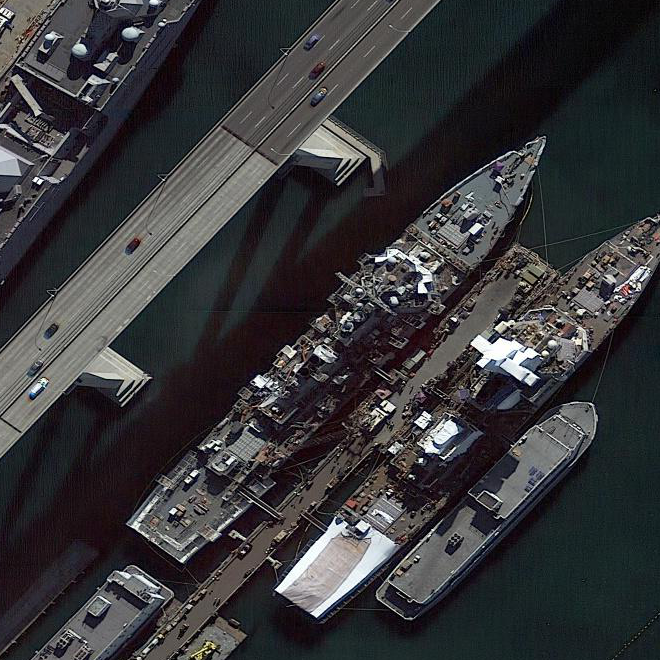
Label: destroyer